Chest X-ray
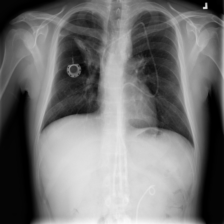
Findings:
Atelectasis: negative
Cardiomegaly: negative
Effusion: negative
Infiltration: negative
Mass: positive
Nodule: negative
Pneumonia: negative
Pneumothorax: positive
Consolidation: negative
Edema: negative
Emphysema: negative
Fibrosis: negative
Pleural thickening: negative
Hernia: negative